Interaction volume radius: 5 \u00c5
Interaction volume height: 45 \u00c5
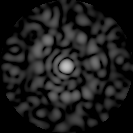
Disorder parameter: 0.8402